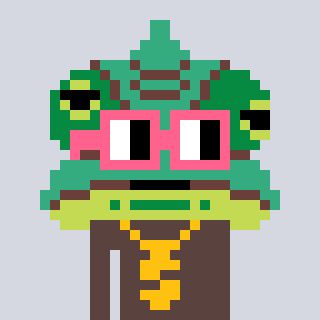
a pixel art character with square pink glasses, a chameleon-shaped head and a darkbrown-colored body on a cool background